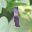
Label: 1